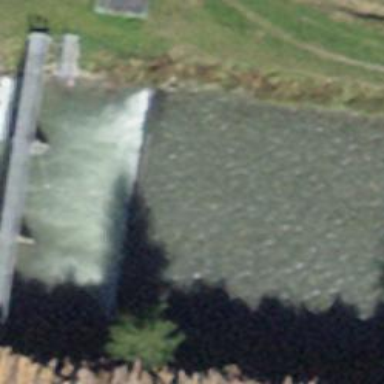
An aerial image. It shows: Weir in waterway.